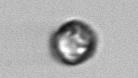
Label: Dinophyceae